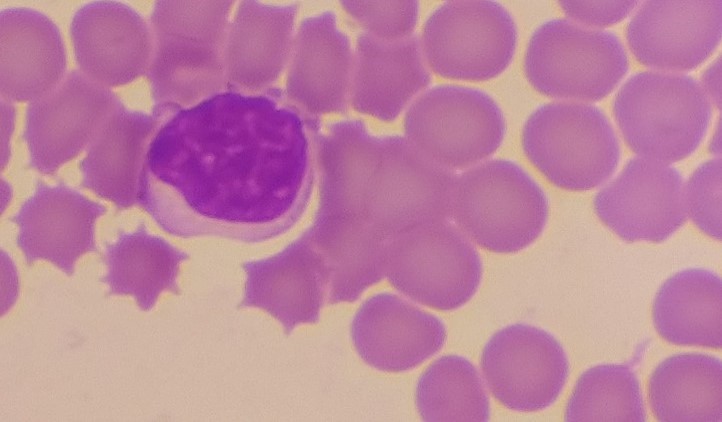
White blood cell type: Lymphocyte